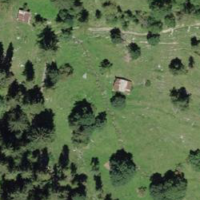
EUNIS habitat code: 23
Species observed at this site:
Melanargia galathea